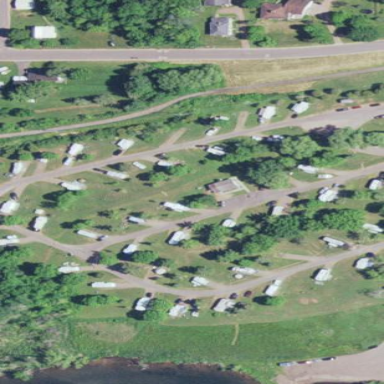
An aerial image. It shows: Campsite with sanitary dump station available.